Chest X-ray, PA view. Patient: 57 years old, sex M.
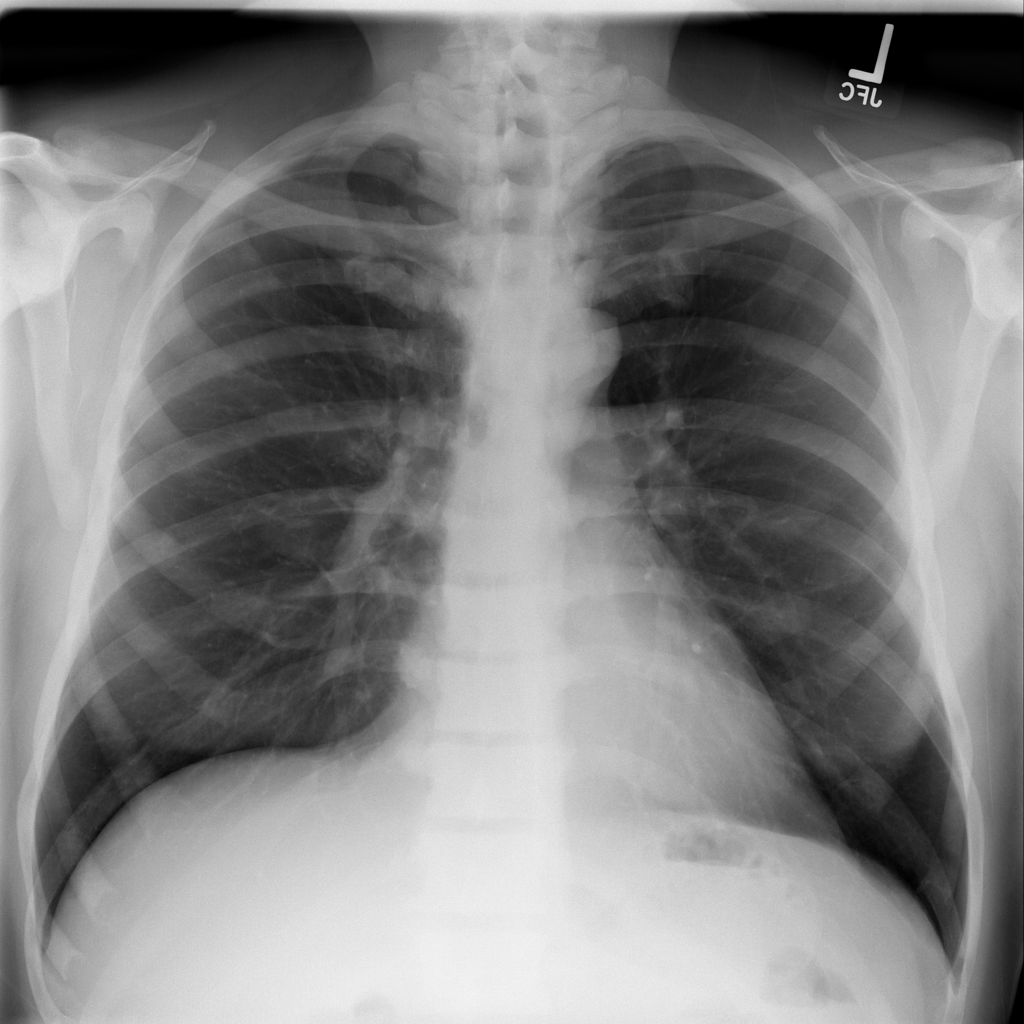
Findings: No Finding